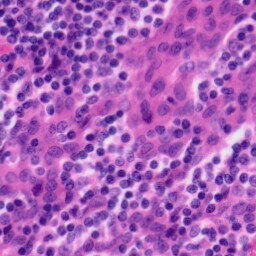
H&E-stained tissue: Tonsil